Question: I've a pretty basic problem with composing JavaFX 8 components that are next to each other and suppose to have borders. Is there any flag to indicate them to blend in one border?

'''
import javafx.geometry.Pos;
import javafx.scene.Parent;
import javafx.scene.control.Label;
import javafx.scene.layout.VBox;
public class SettingsList {
private VBox root;
private String[] settingsList = new String[]{"set1", "set2", "set3"};
public SettingsList(){
}
public Parent getControl(){
root = new VBox();
root.setAlignment(Pos.CENTER);
root.getStylesheets().add(getClass().getResource("settingList.css").toExternalForm());
for(String settingName: settingsList){
Label settingLabel = new Label(settingName);
settingLabel.getStyleClass().add("setting-label");
root.getChildren().add(settingLabel);
}
return root;
}
}
'''
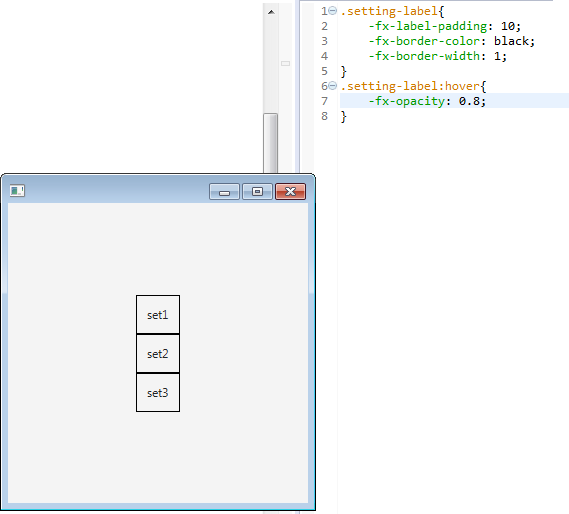
Answer: To my knowledge, there's no baked-in equivalent of 'border-collapse'. Treat the first one differently:
'''
boolean first = true ;
for(String settingName: settingsList){
Label settingLabel = new Label(settingName);
settingLabel.getStyleClass().add("setting-label");
if (first) {
settingLabel.getStyleClass().add("first");
}
first = false ;
root.getChildren().add(settingLabel);
}
'''
and then in the CSS
'''
.setting-label {
-fx-label-padding: 10 ;
-fx-border-color: black ;
-fx-border-width: 0 1 1 1 ;
}
.setting-label.first {
-fx-border-width: 1 ;
}
'''